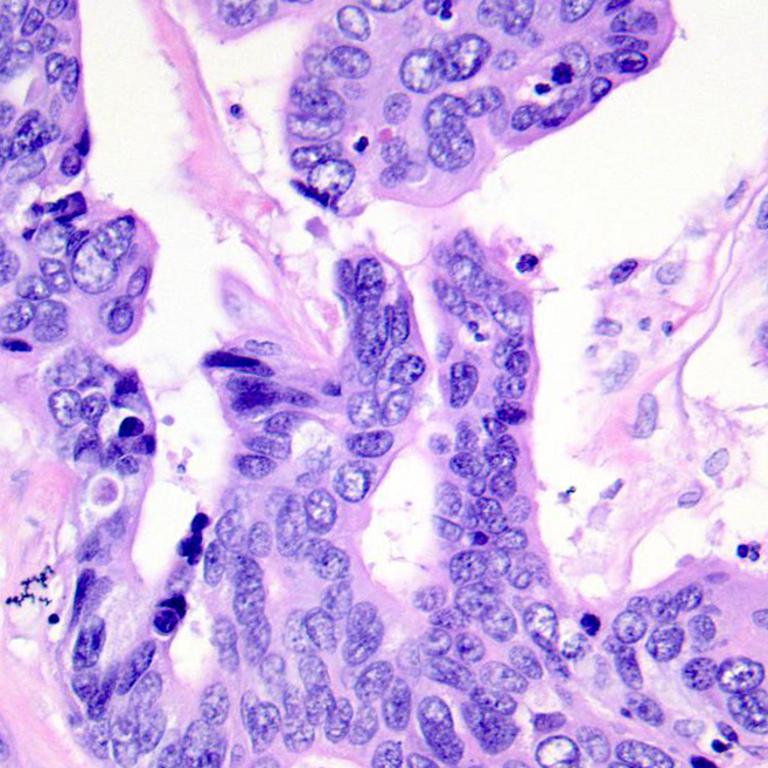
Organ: colon
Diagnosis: adenocarcinomas